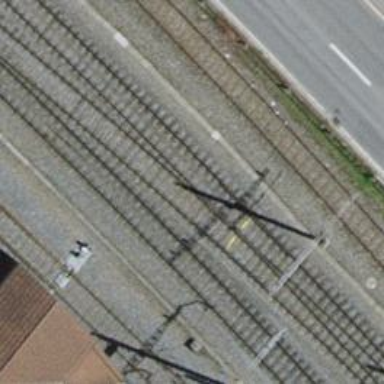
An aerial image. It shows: Siding railway line with electrified contact line for the trains.